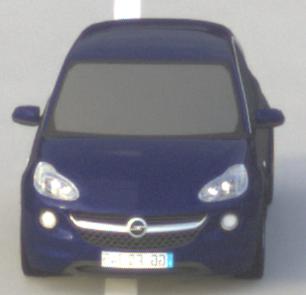
Make: Opel
Model: ADAM 1.2
Detailed model: ADAM
Model produced from: 2013/01
Model produced until: 2014/11
Doors: 3
Color: blue
Road condition: dry road
Daytime: morning or afternoon
Contrast: medium contrast